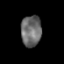
Tissue: prostate
Cell type: Myeloid cells
Senescence score: 0.345
Nuclear area (px): 621
Mean DAPI intensity: 106.527